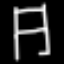
Label: chair